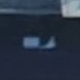
Vehicle type: Car